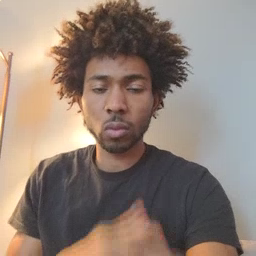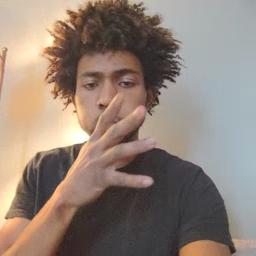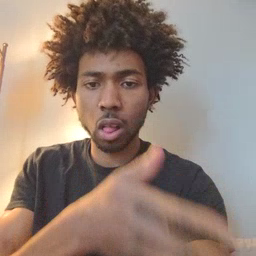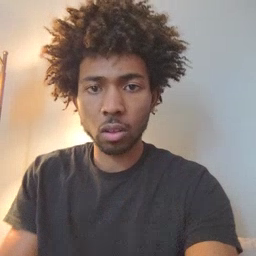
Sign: yucky